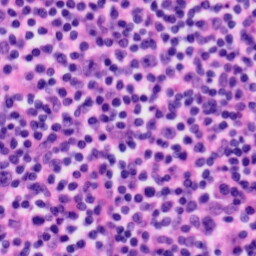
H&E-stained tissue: Tonsil